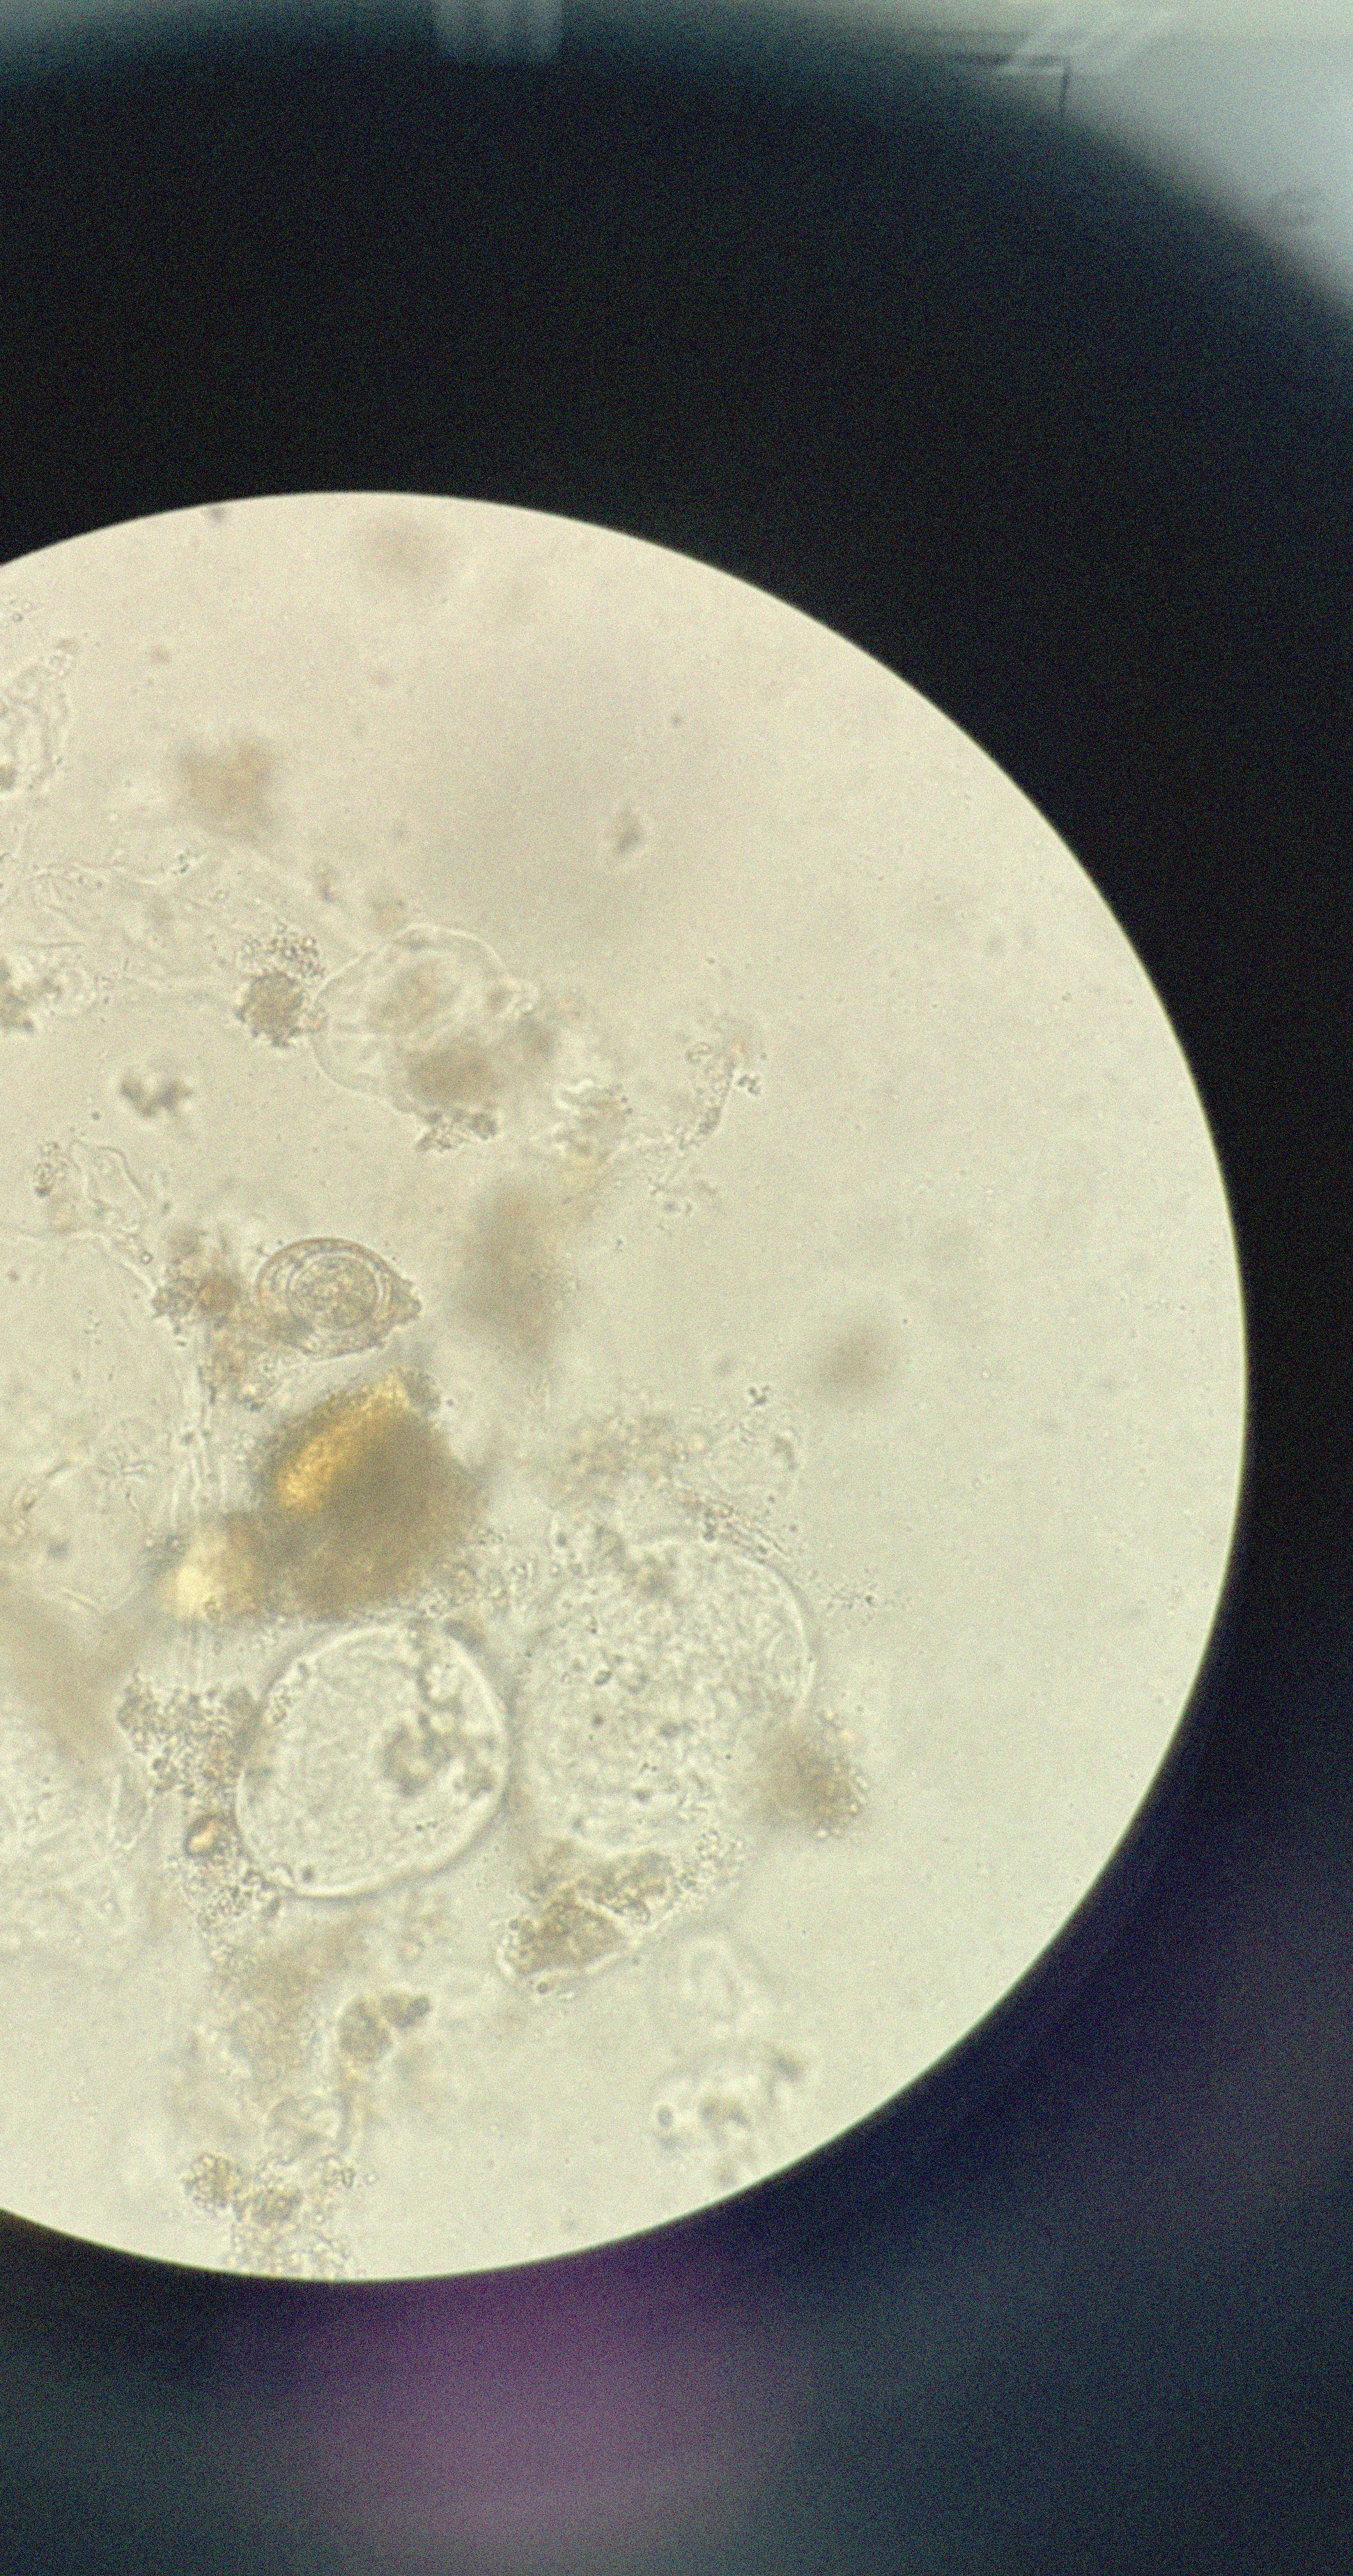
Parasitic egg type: Hymenolepis nana